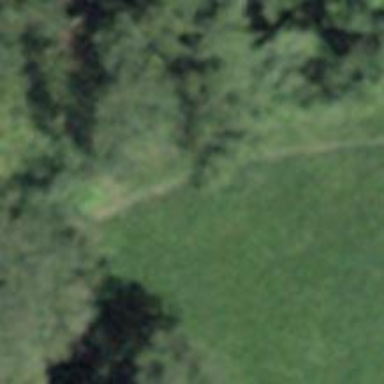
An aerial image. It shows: Unpaved path.